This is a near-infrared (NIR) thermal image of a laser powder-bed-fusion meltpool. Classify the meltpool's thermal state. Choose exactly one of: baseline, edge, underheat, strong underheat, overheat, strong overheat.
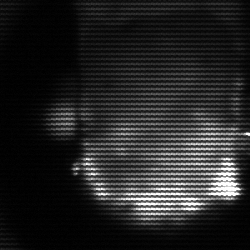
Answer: baseline